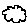
Label: cloud